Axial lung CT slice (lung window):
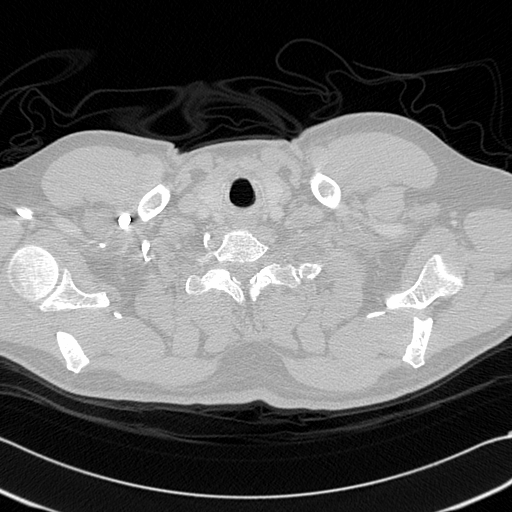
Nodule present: no